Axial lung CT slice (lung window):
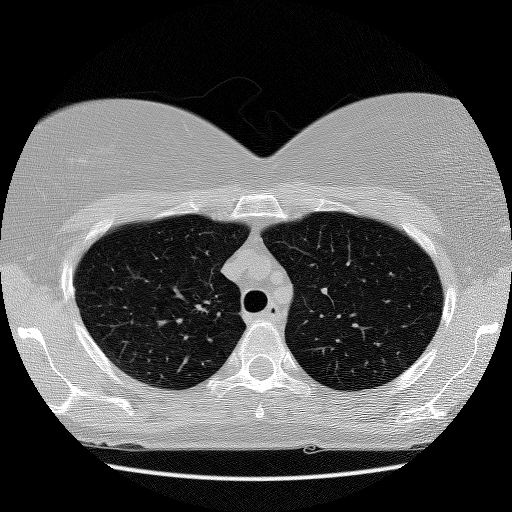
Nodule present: no